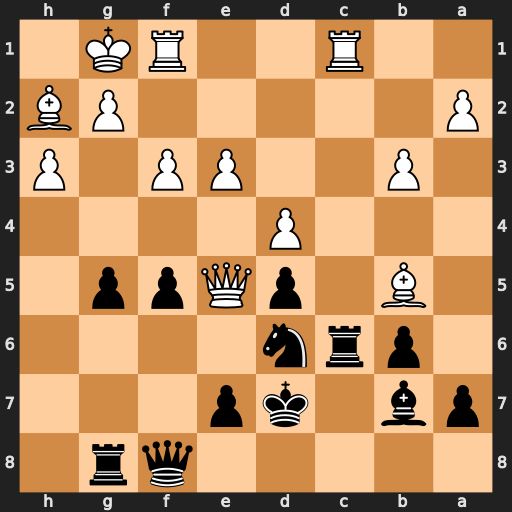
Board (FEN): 5qr1/pb1kp3/1prn4/1B1pQpp1/3P4/1P2PP1P/P5PB/2R2RK1
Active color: b
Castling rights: -
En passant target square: -
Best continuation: Nxb5 Qxd5+ Nd6 Bxd6 exd6 Rxc6 Bxc6